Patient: sex M, age 48
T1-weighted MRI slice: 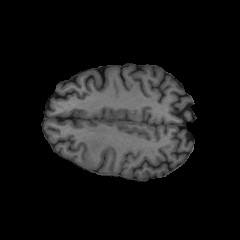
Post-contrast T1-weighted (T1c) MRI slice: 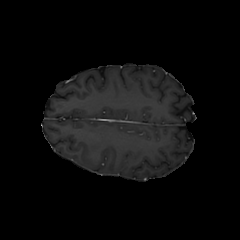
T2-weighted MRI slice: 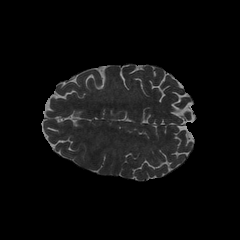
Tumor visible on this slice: no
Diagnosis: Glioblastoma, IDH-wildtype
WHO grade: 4